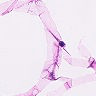
Metastatic tissue present: no